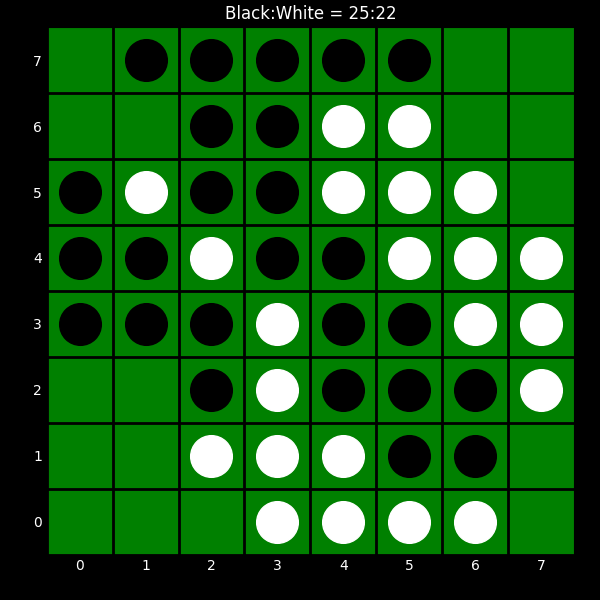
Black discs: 25
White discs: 22